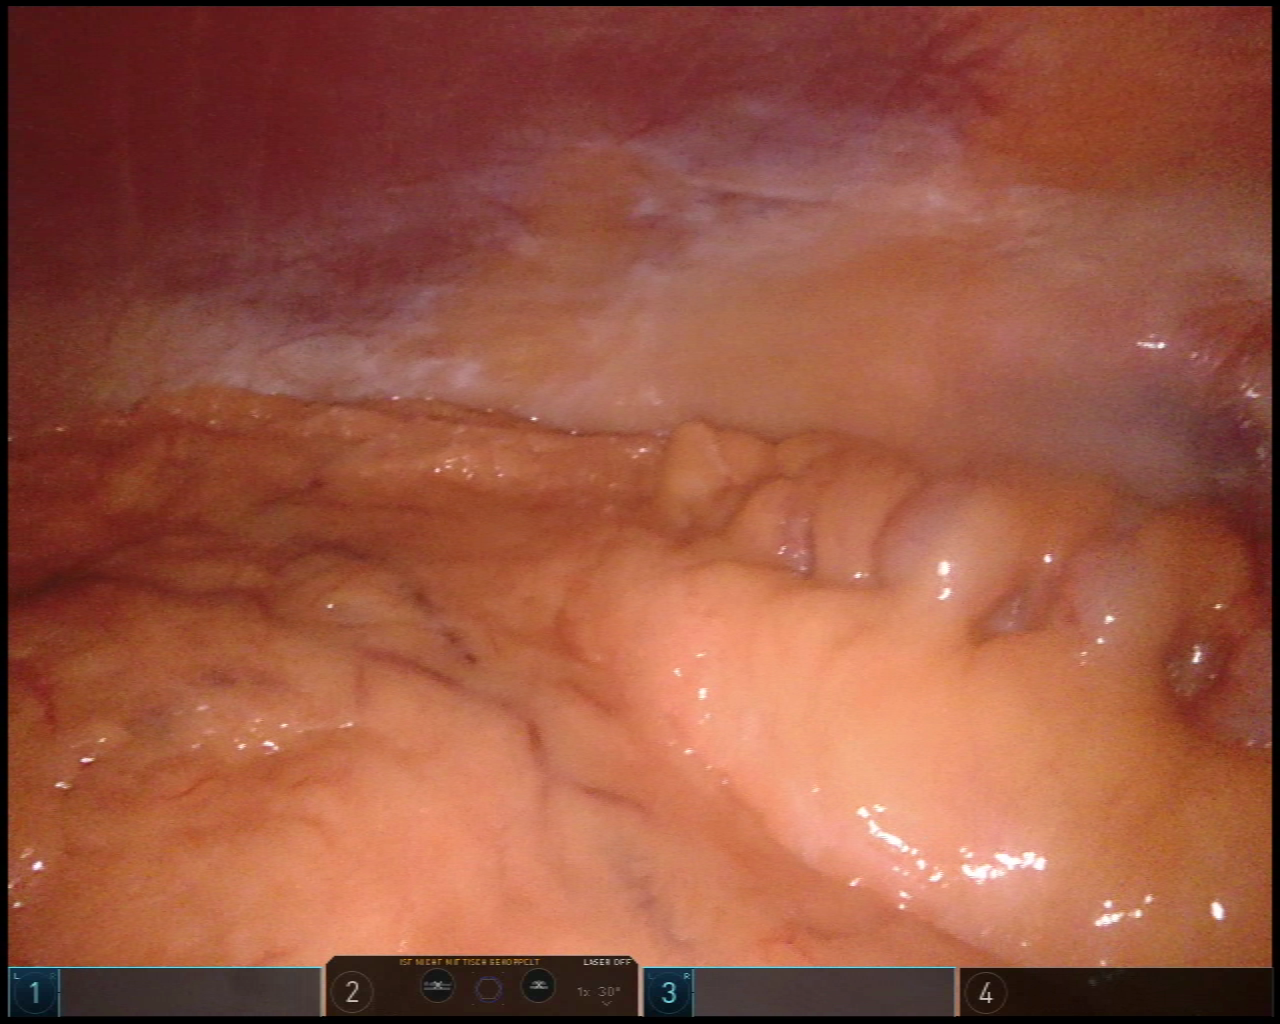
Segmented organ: abdominal_wall
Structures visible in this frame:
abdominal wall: yes
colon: yes
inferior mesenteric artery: no
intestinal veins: no
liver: no
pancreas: no
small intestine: no
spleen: no
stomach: no
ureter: no
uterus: no
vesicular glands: no